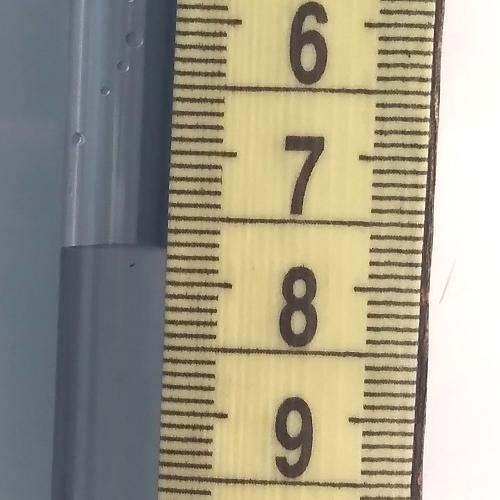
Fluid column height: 7.7 cm